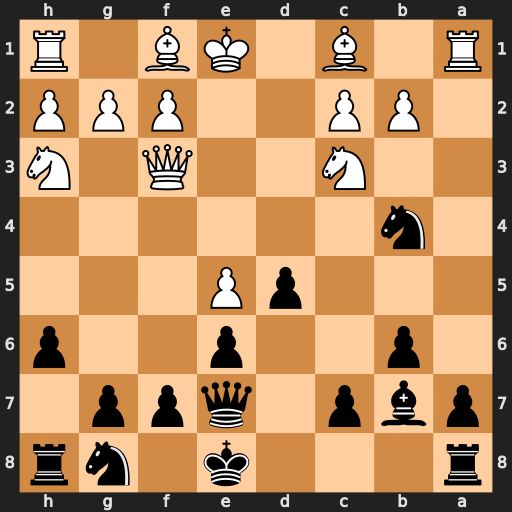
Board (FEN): r3k1nr/pbp1qpp1/1p2p2p/3pP3/1n6/2N2Q1N/1PP2PPP/R1B1KB1R
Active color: b
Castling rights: KQkq
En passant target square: -
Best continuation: Nxc2+ Kd1 Nxa1